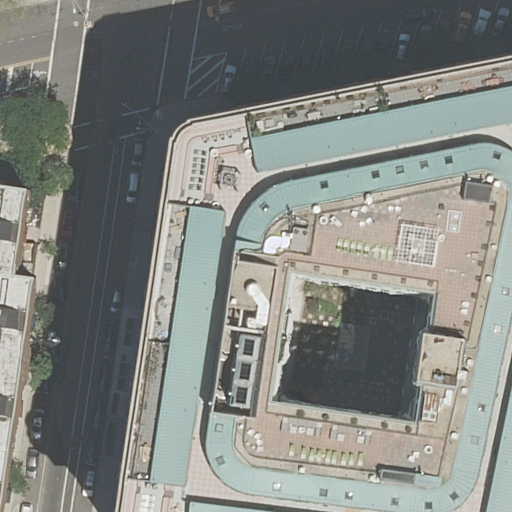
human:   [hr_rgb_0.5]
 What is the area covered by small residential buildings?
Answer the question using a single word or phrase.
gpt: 214m2

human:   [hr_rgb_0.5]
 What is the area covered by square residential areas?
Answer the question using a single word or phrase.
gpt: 0m2

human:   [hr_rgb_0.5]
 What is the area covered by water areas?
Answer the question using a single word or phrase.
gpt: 0m2

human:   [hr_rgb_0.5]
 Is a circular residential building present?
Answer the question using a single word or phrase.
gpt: no

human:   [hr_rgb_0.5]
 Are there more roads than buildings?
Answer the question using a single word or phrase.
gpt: no

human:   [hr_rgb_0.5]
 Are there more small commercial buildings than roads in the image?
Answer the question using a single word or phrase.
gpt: no

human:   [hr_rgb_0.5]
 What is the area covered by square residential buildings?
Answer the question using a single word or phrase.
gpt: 0m2

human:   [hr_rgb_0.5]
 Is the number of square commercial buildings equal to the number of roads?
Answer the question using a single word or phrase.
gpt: no

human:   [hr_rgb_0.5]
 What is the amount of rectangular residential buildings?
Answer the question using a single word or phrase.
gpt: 4

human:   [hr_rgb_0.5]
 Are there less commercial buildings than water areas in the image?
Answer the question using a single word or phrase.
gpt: no

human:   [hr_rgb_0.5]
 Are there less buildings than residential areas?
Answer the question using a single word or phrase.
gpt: no

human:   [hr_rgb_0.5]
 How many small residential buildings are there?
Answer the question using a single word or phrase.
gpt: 4

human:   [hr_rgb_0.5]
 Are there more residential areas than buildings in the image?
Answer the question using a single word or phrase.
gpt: no

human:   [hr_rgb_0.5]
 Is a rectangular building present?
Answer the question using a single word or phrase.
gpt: yes

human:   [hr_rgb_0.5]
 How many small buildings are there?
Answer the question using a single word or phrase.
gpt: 4

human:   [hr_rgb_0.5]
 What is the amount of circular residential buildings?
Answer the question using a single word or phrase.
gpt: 0

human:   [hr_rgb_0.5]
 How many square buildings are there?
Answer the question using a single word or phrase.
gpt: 0

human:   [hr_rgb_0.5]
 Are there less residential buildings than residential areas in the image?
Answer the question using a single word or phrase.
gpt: no

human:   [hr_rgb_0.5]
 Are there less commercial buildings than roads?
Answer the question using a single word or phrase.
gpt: yes

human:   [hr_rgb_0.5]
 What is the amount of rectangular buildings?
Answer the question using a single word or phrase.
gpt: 4

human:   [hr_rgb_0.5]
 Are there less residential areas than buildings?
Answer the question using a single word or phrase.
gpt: yes

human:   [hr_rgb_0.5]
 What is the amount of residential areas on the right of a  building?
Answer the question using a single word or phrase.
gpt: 0

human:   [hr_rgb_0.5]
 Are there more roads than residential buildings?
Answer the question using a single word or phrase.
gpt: no

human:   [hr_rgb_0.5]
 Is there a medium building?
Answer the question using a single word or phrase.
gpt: no

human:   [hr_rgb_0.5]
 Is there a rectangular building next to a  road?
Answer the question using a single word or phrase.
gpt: yes

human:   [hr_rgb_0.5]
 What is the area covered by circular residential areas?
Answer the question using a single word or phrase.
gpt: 0m2

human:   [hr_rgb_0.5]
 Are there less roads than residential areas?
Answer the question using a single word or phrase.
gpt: no

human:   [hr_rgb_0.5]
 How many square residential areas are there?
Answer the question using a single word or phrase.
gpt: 0

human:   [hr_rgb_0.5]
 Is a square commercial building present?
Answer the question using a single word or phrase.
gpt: no

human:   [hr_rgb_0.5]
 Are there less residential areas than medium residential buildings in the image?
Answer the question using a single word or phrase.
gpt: no

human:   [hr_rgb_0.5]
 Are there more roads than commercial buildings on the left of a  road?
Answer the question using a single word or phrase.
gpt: yes

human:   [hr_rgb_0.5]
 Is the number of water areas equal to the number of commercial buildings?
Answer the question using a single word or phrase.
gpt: yes

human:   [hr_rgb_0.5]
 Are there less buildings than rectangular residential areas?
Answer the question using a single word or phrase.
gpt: no

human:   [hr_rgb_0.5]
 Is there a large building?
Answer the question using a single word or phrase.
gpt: yes

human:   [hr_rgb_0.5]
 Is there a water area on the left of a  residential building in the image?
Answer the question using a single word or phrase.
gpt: no

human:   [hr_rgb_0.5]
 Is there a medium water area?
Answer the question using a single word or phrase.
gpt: no